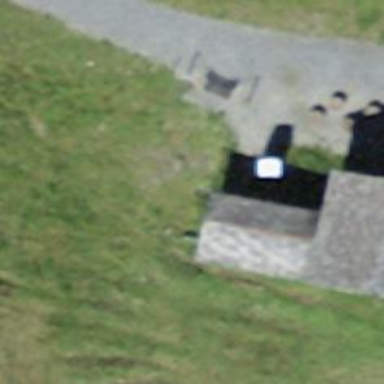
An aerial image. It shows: Toilets.